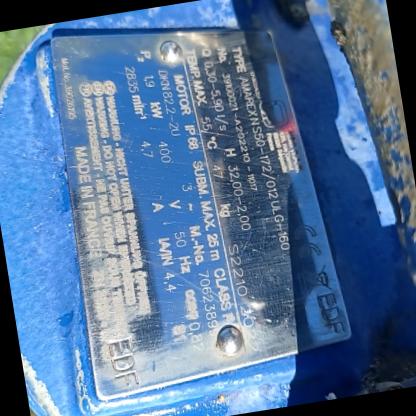
Klasa: tabliczka-znamionowa